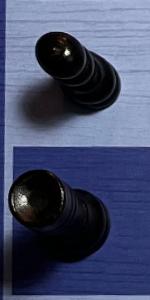
Label: Rook_Black